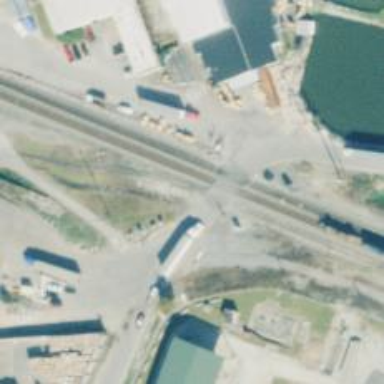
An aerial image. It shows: Railway spur junction.